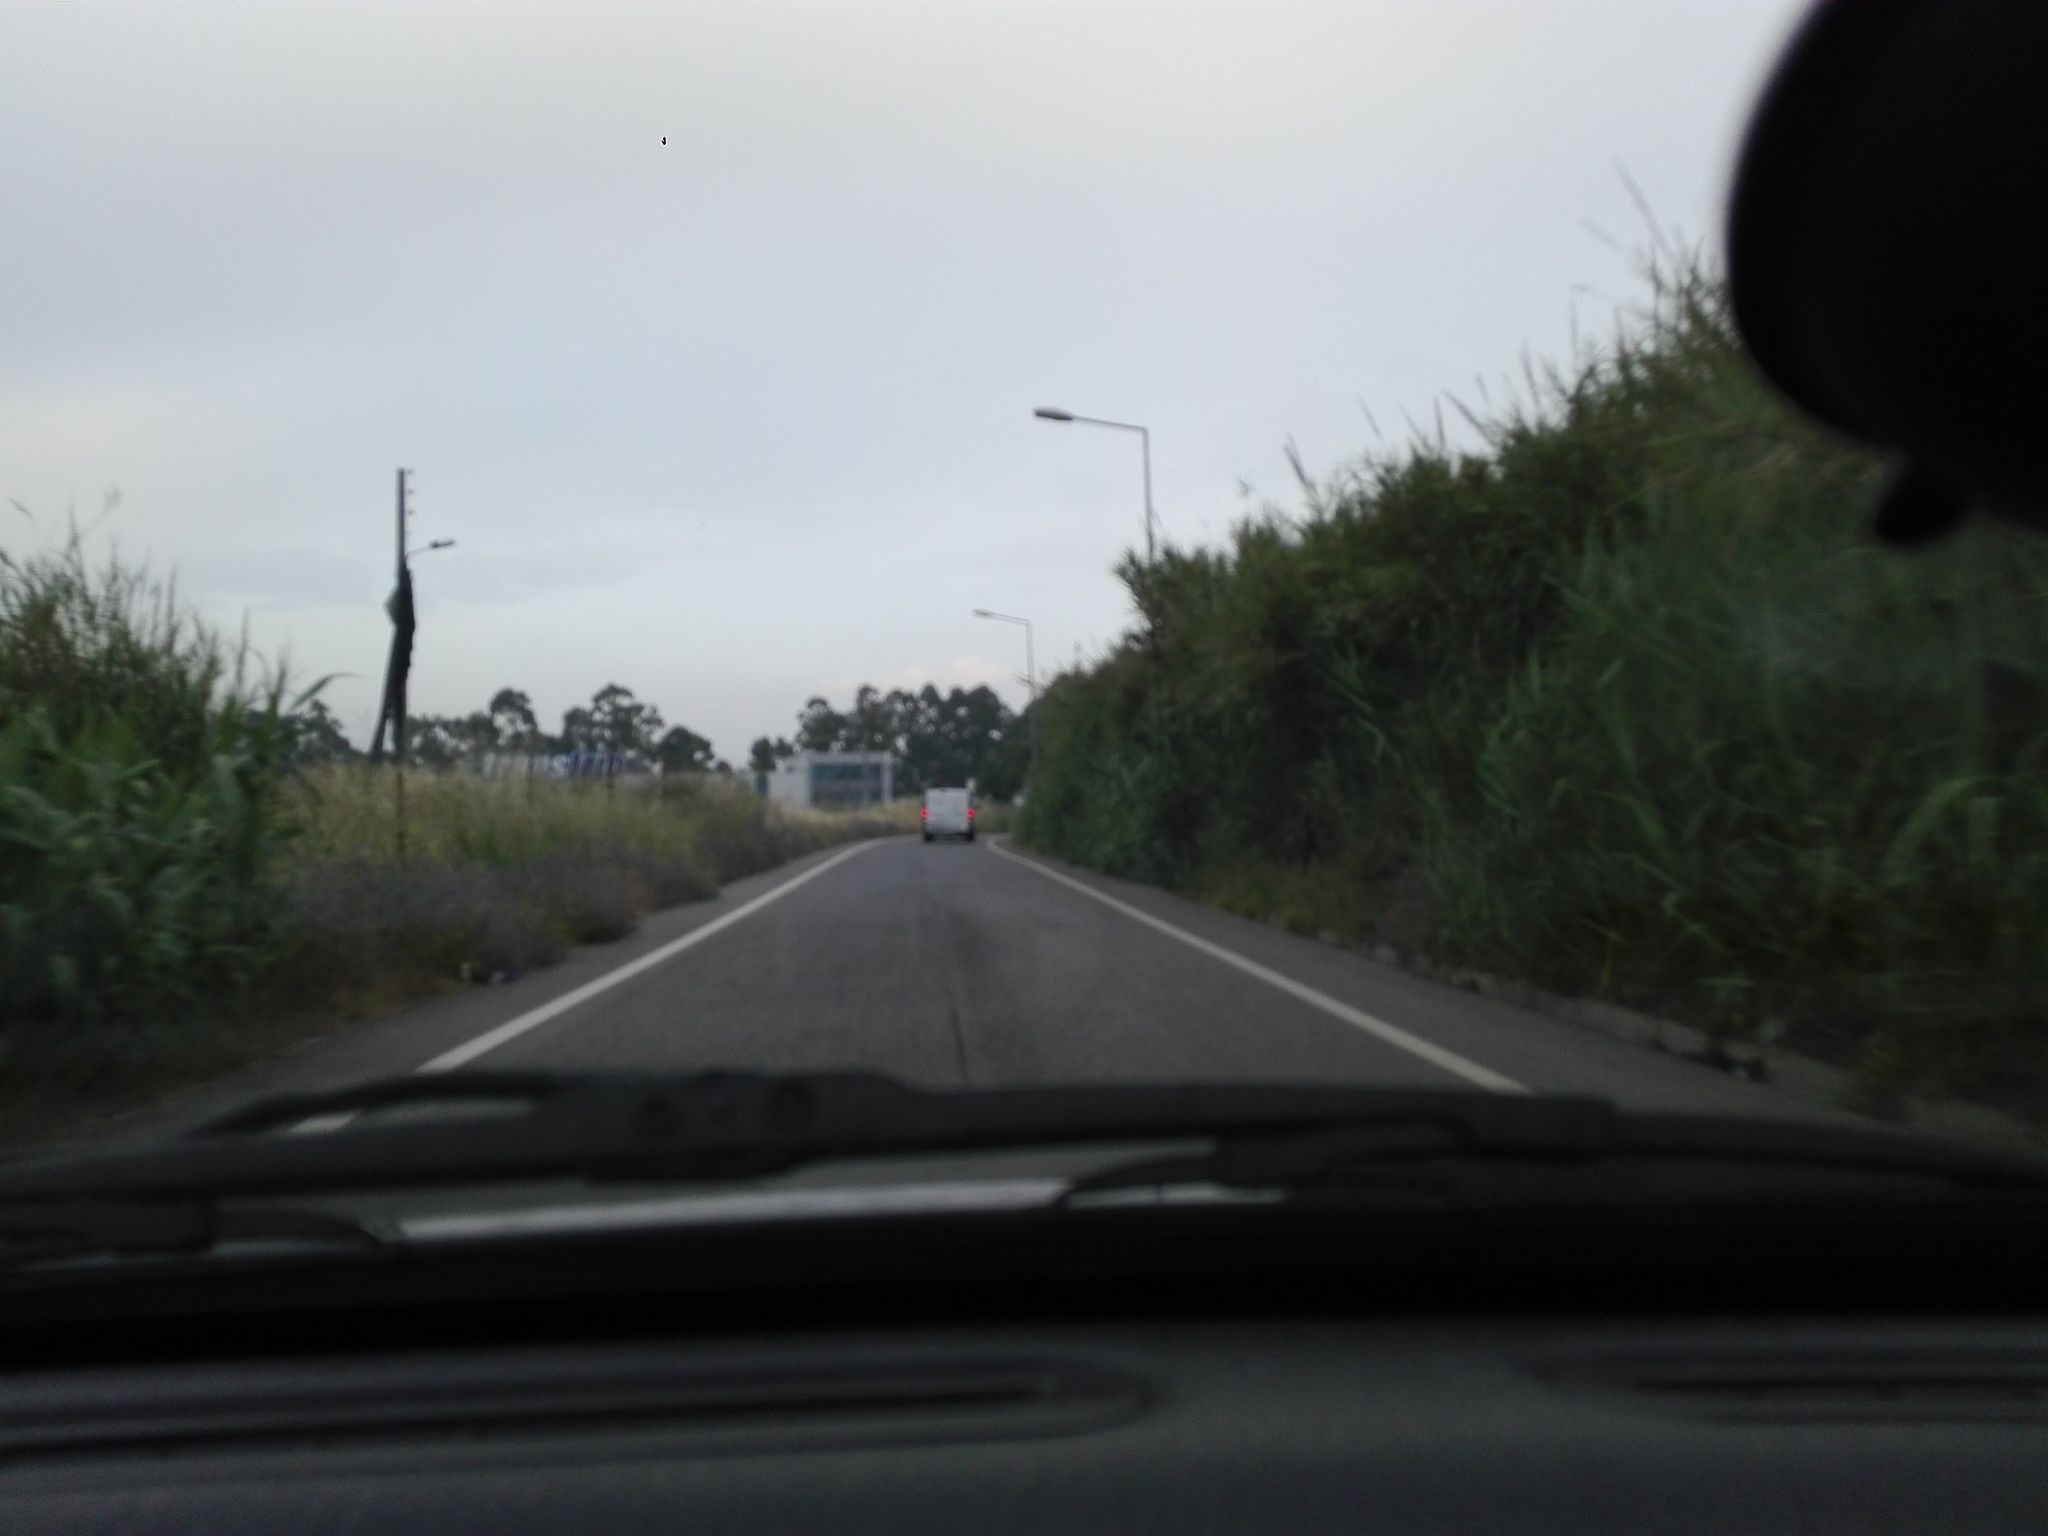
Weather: rainy
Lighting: day
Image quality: slightly poor
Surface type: driving surface
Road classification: residential, tertiary
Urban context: urban centre
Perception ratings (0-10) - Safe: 3.5, Lively: 2.56, Beautiful: 5.61, Boring: 5.28, Depressing: 4.67, Wealthy: 2.26